Question: This seems like it should be pretty straight forward but im really stuck. I basically want to start the app and it goes to the center view, where the user can swipe up down left or right to access four different views. the picture pretty much sums it up. I will make the text in the picture "swipe up for view 1" "swipe down for ....." buttons also that achieve the same thing as the swiping but I dont want to ask for too much so if anyone can help me out and show me how to program what Im looking for I would much appreciate it.
I was able to get it to be just one massive view but I realized that I want it to jump to every different view, not scroll and be half way there. and when I tried to make cgrect frames it was very confusing to keep it all in order.
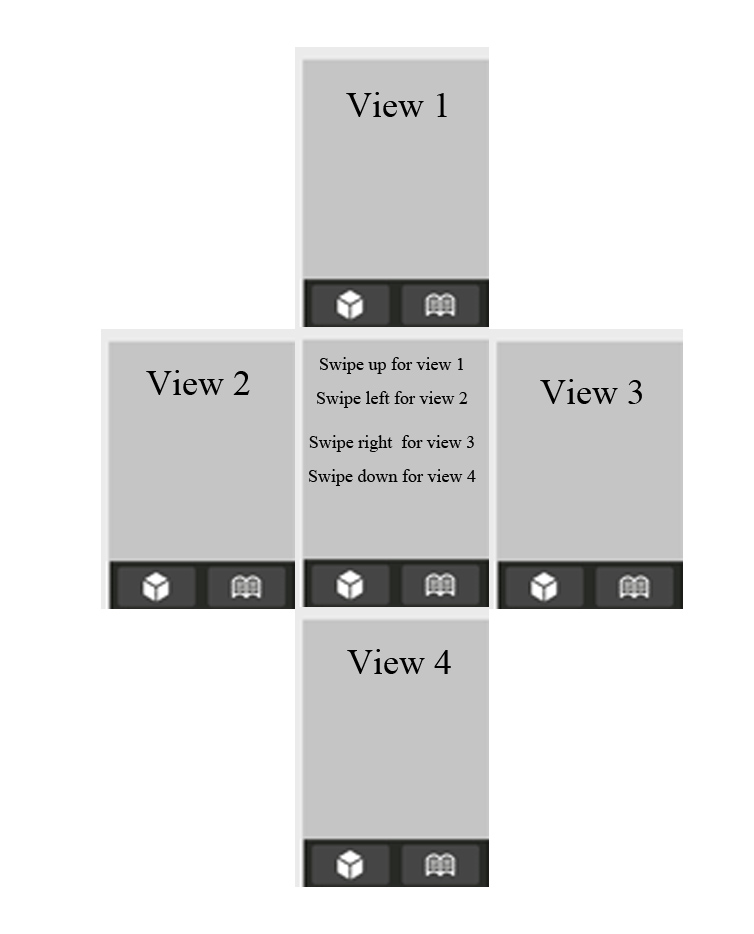
Answer: Here,I am Providing you sample code.I just write code for two views.You just need to determine the views position according to scroll.
'''
-(void)scrollViewDidEndDecelerating:(UIScrollView *)scrollView
{
if(scroll.contentOffset.y> 480 && scroll.contentOffset.x<320)
{
//where next view is you view which you need to display according your requirements.
next *pushnext = [[next alloc]initWithNibName:@"next" bundle:nil];
[self.view addSubview:pushnext.view];
CGRect frame = pushnext.view.frame;
frame.origin.x = 10;
pushnext.view.frame = frame;
[pushnext release];
}
else if(scroll.contentOffset.y<480 && scroll.contentOffset.x>320)
{
//where next view is you view which you need to display according your requirements.
next *pushnext = [[next alloc]initWithNibName:@"next" bundle:nil];
[self.view addSubview:pushnext.view];
CGRect frame = pushnext.view.frame;
frame.origin.x = 10;
pushnext.view.frame = frame;
[pushnext release];
}
}
'''
I hope this will help you.